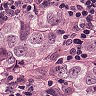
Metastatic tissue present: yes